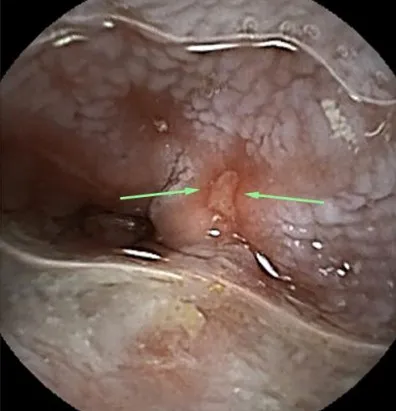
(A, B) capsule endoscopy images revealed distal oesophagitis with ulceration (green arrows).
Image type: medical_photograph (oral_photograph)